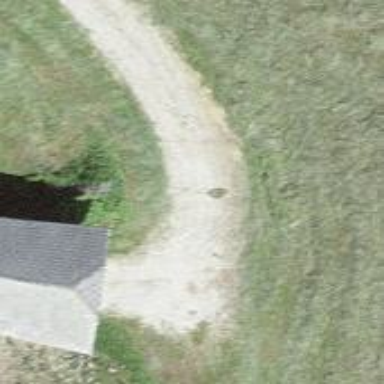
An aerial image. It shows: Unpaved track road.